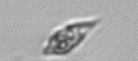
Label: Oxytoxum